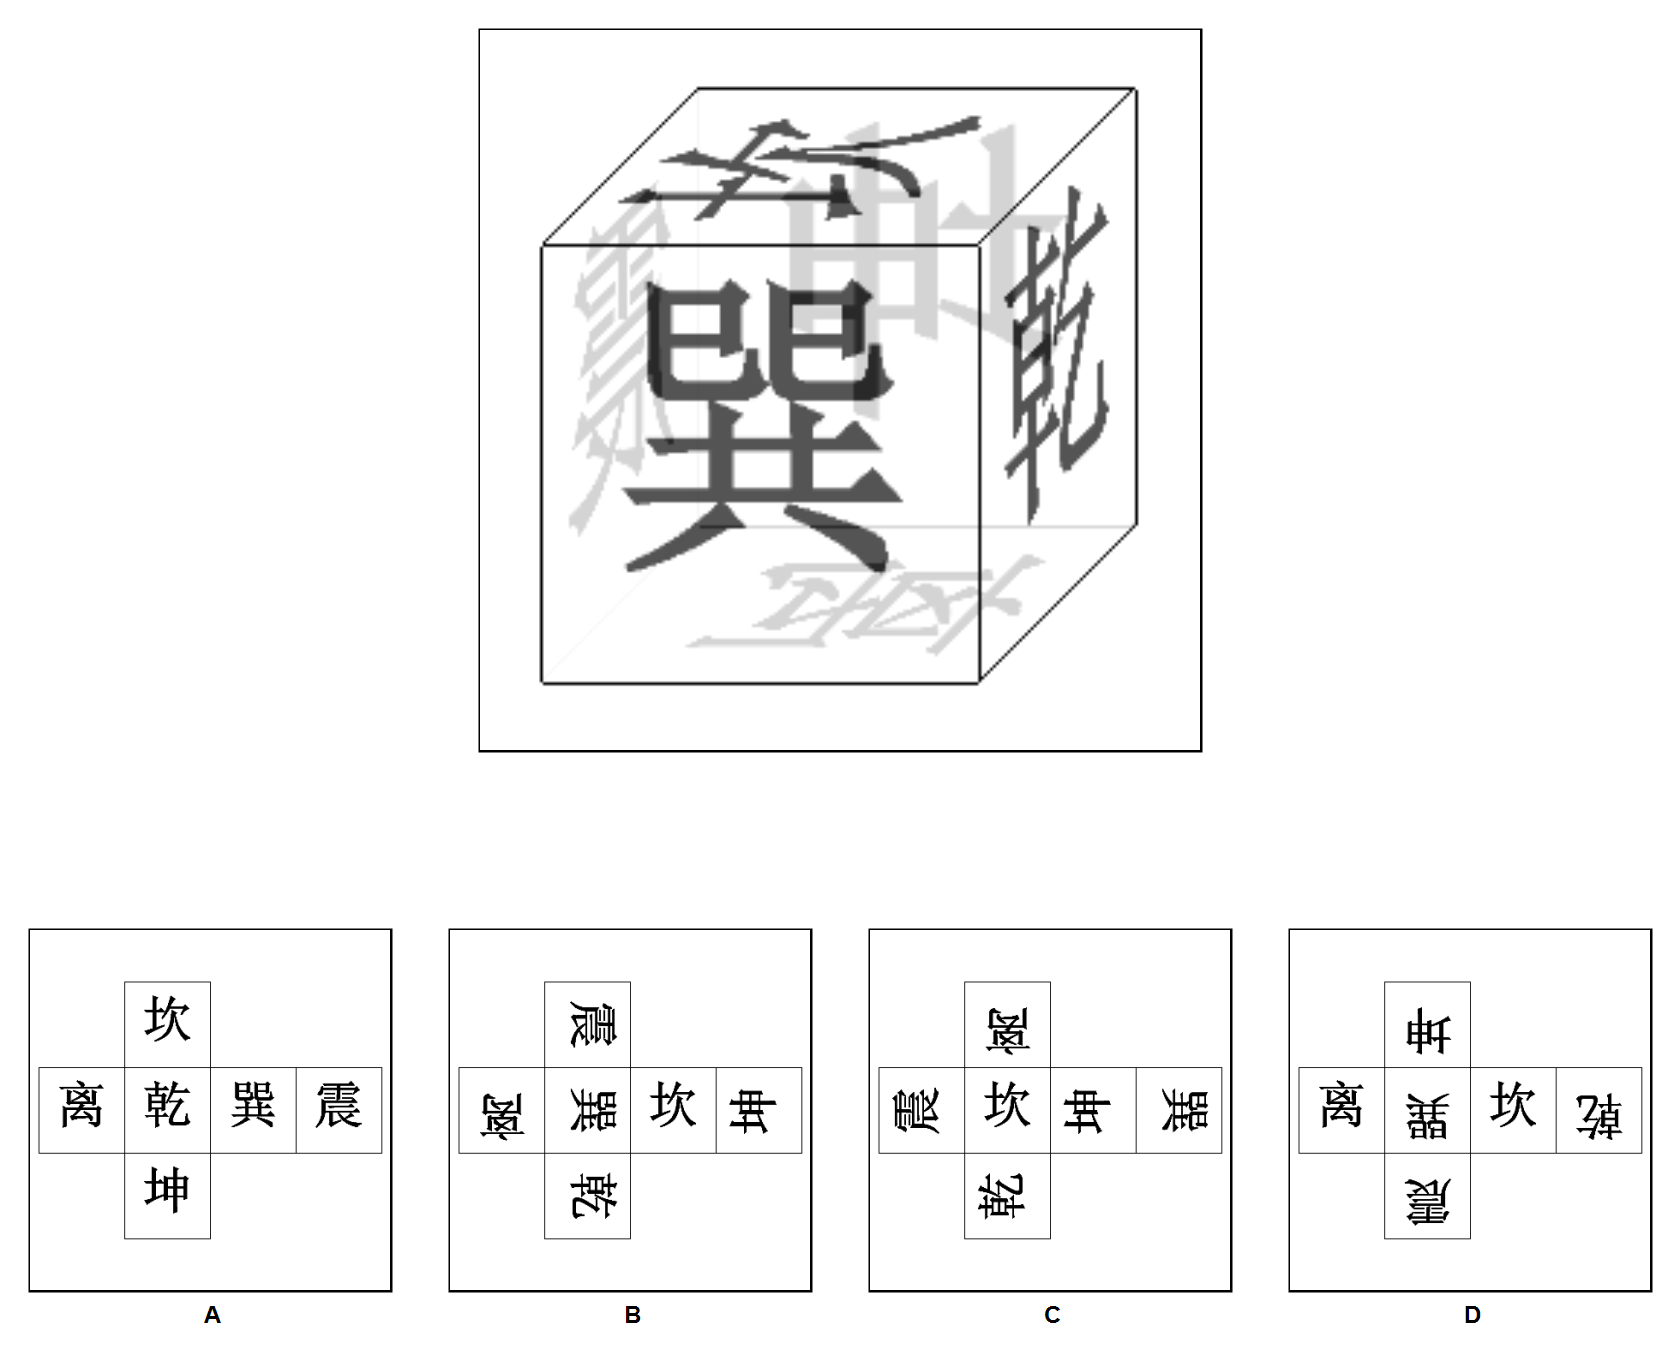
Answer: B